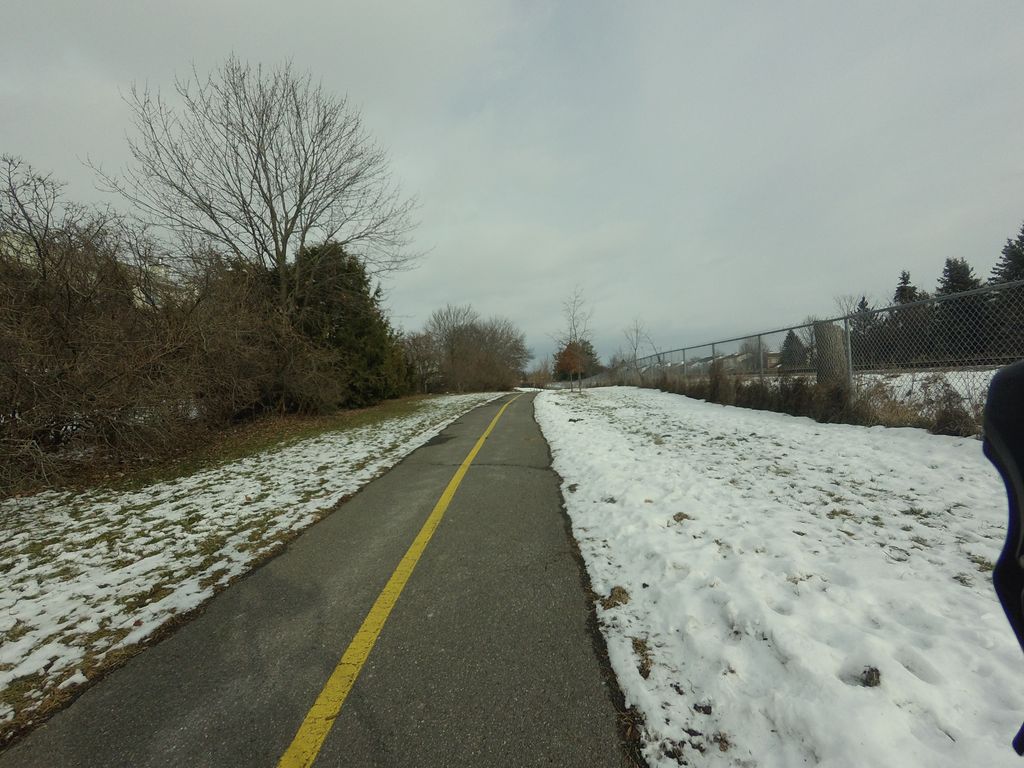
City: ottawa-gatineau